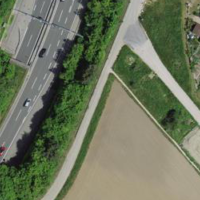
EUNIS habitat code: 57
Species observed at this site:
Geranium pyrenaicum
Sonchus asper